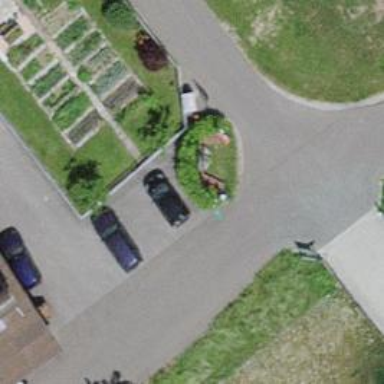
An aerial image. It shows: Historic wayside cross.